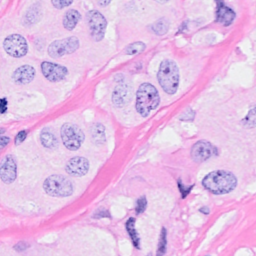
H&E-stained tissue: Breast